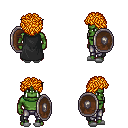
a pixel art fantasy rpg character, male body template, orc, green skin, black cape, metal pants, light blonde curly afro hairstyle, white slippers, shield, four views (front, back, left, right), 2x2 character sprite sheet, small pixel art, hard edges, no anti-aliasing